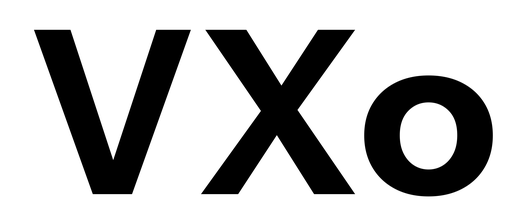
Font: InstrumentSans_Bold